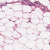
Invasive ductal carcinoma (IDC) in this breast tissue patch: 0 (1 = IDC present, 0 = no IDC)